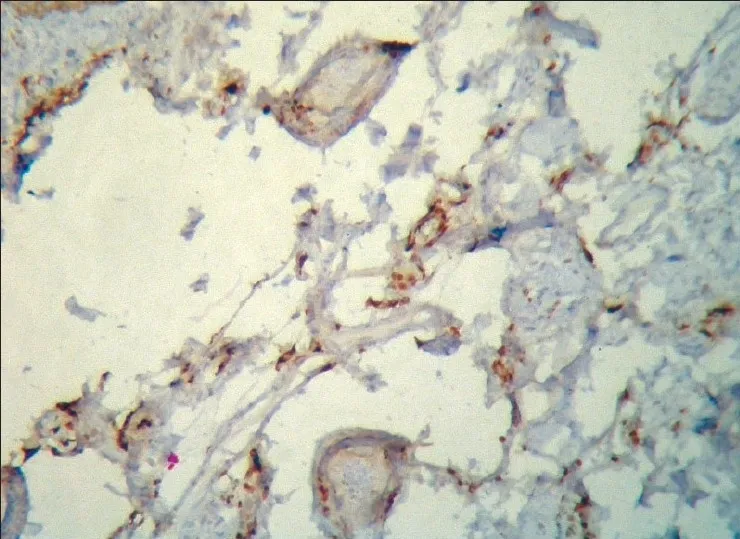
Photomicrograph showing positivity to CD68 marker confirming the presence of histiocytes (Immunohistochemistry, x20).
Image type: pathology (immunostaining)